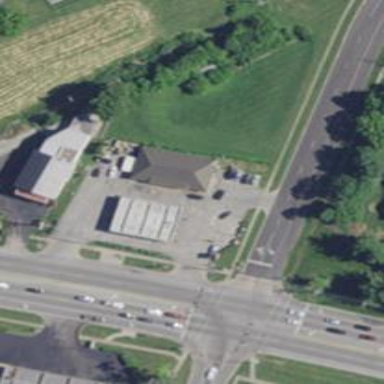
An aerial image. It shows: Convenience shop.